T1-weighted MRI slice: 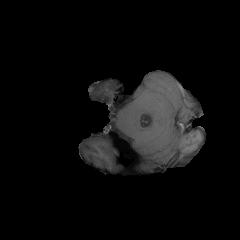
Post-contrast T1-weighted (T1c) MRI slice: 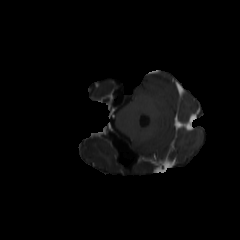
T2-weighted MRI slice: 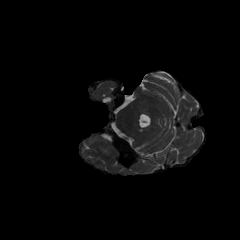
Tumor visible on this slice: no